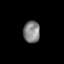
Tissue: skin
Cell type: Epithelial cells
Senescence score: 0.2274
Nuclear area (px): 359
Mean DAPI intensity: 131.017